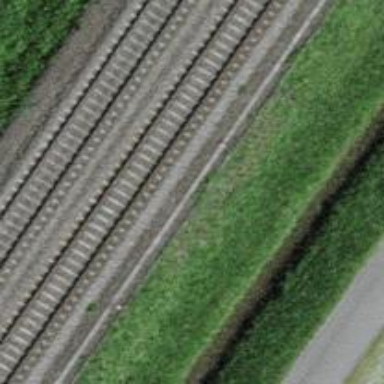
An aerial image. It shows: Railway milestone.